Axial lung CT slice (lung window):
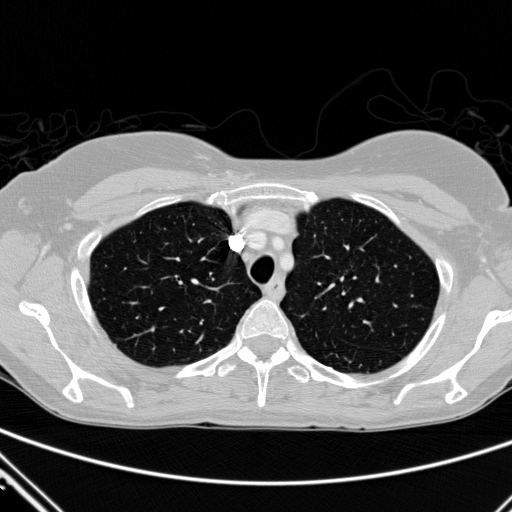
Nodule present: no